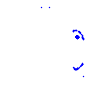
Particle: kaon